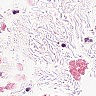
Metastatic tissue present: no